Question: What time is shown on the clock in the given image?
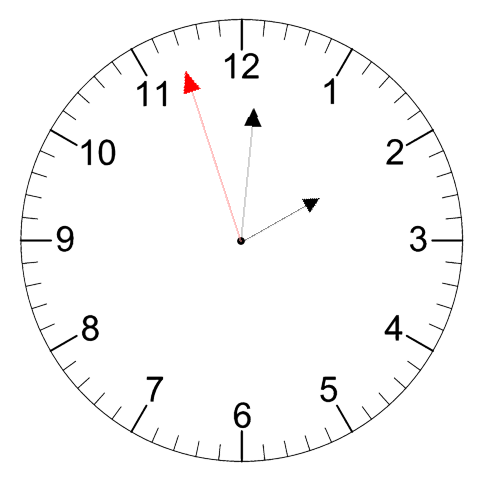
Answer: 02:00:57